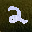
Label: 2